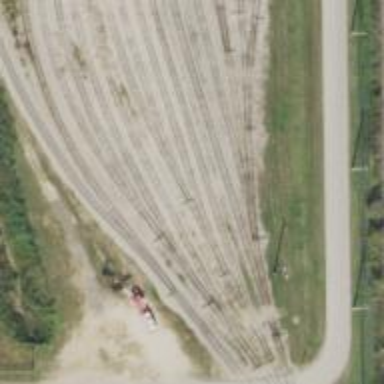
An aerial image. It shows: Railway yard in service.